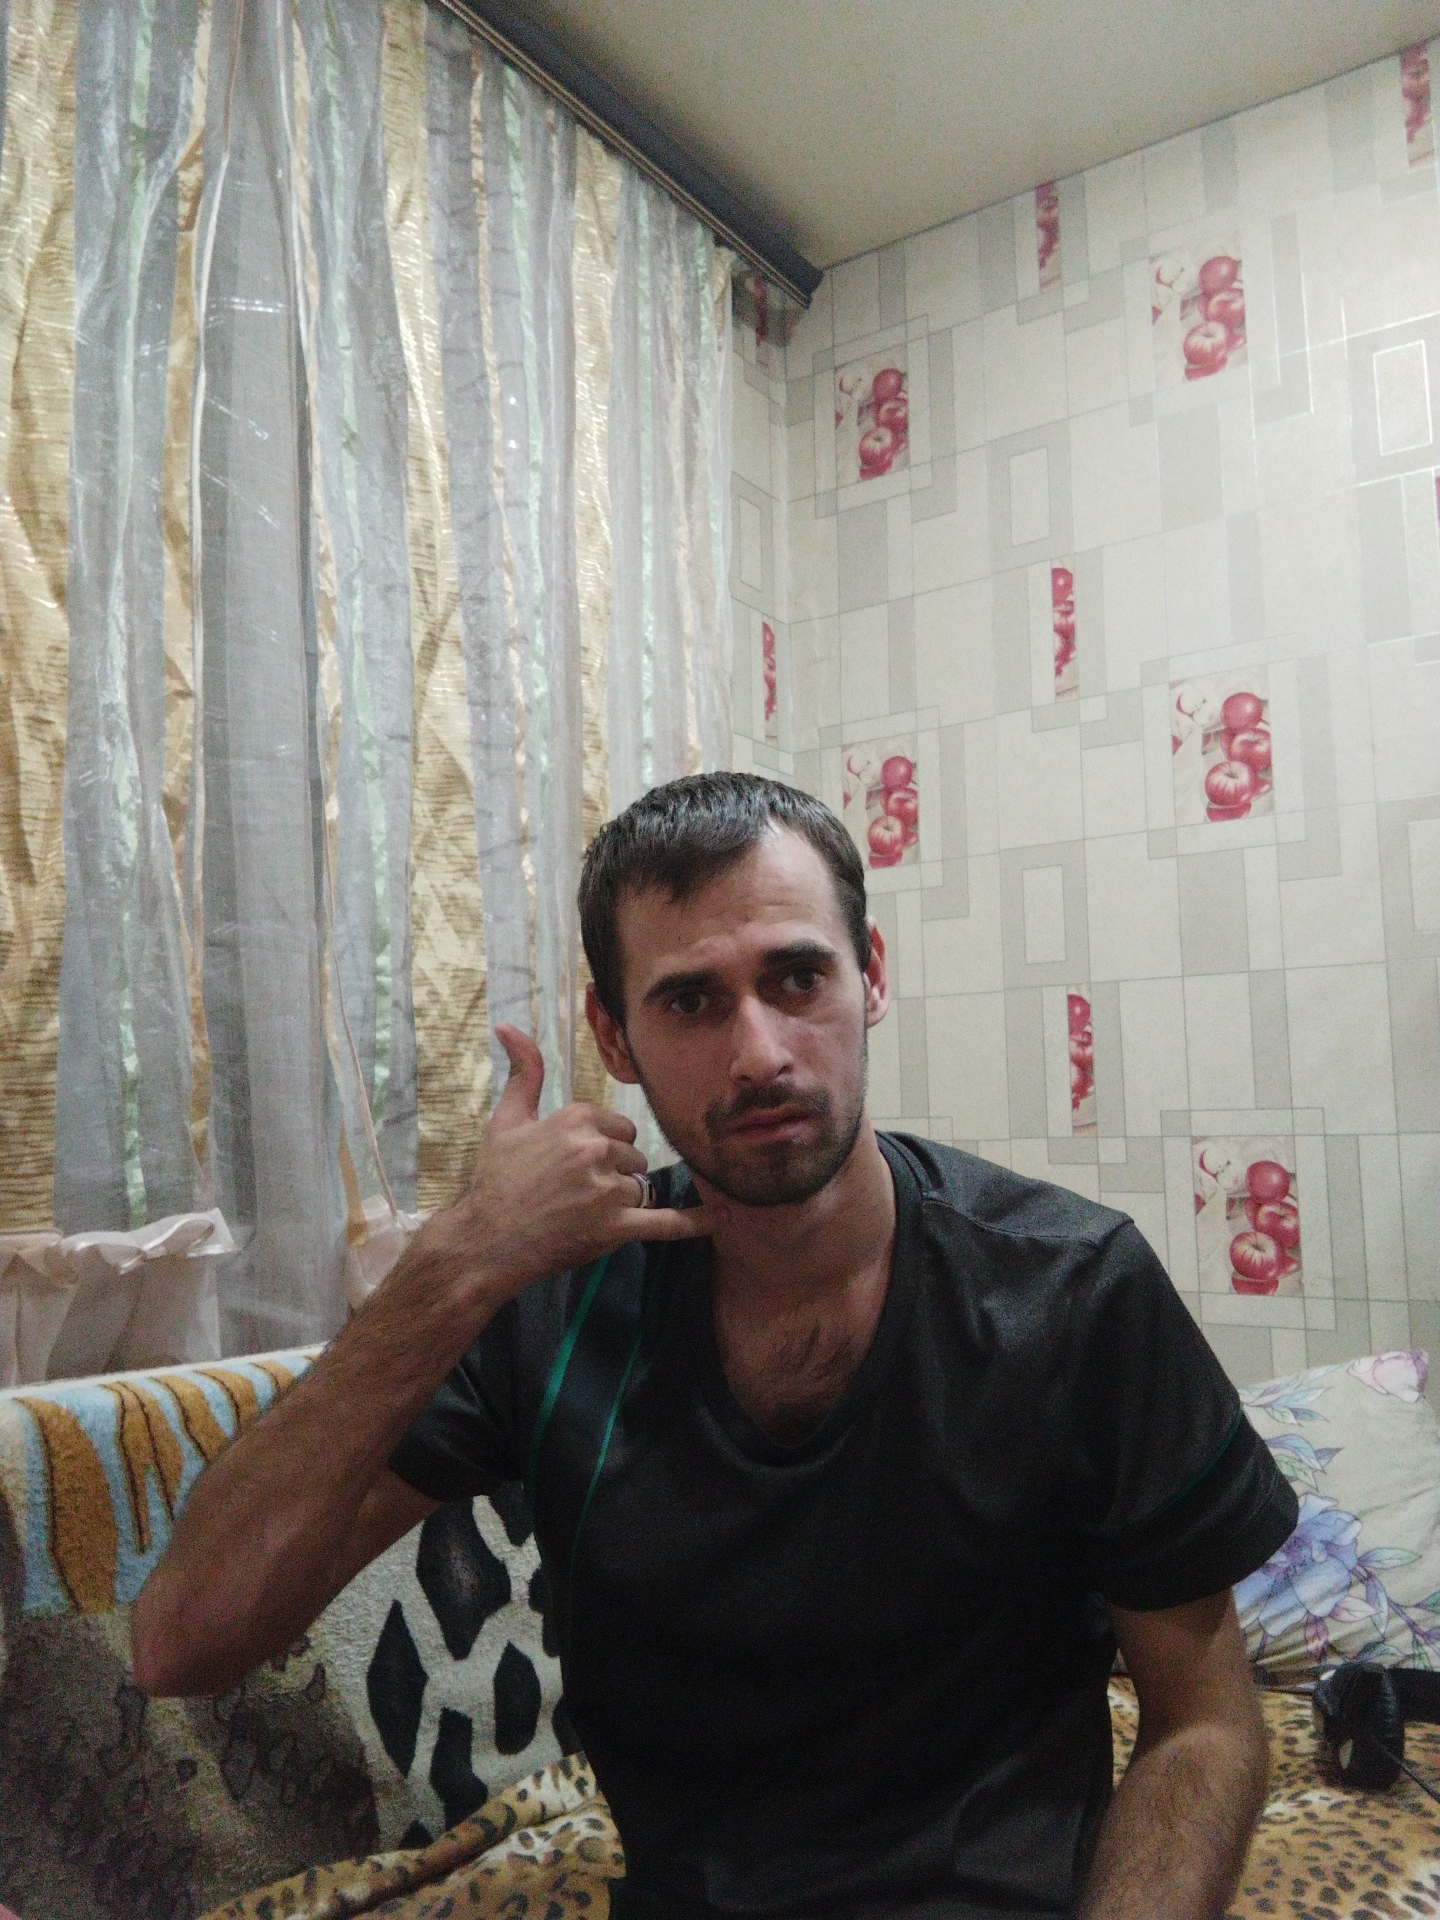
Label: noise